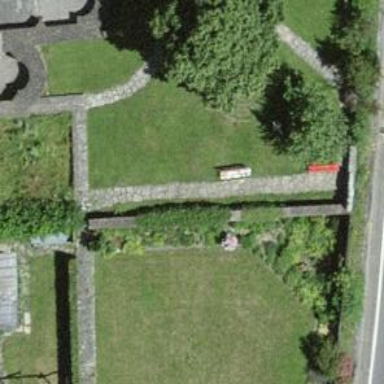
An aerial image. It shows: Bench.